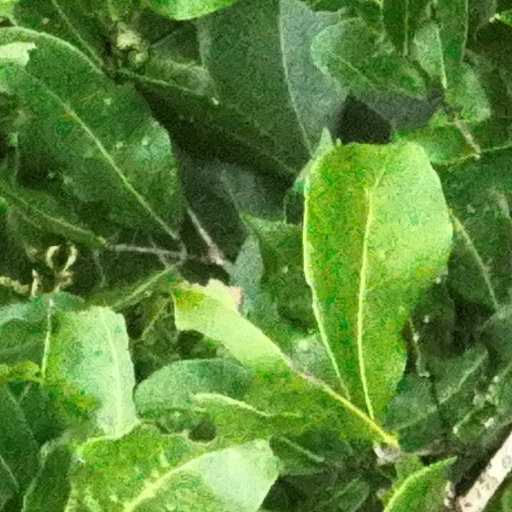
Species: Prioria copaifera
GBIF accepted scientific name: Prioria copaifera
Crown area (m\u00b2): 89.717